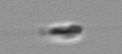
Label: flagellate_morphotype3